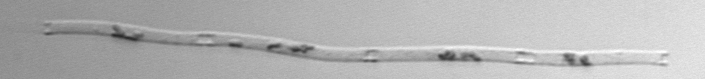
Label: Eucampia_morphytype1